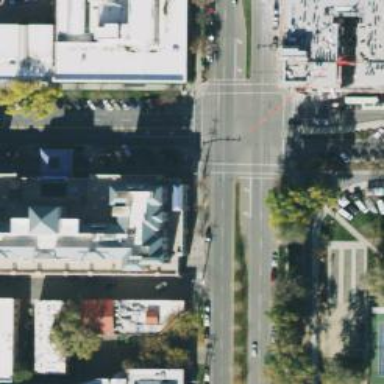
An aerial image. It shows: Crossing with line markings on the road.